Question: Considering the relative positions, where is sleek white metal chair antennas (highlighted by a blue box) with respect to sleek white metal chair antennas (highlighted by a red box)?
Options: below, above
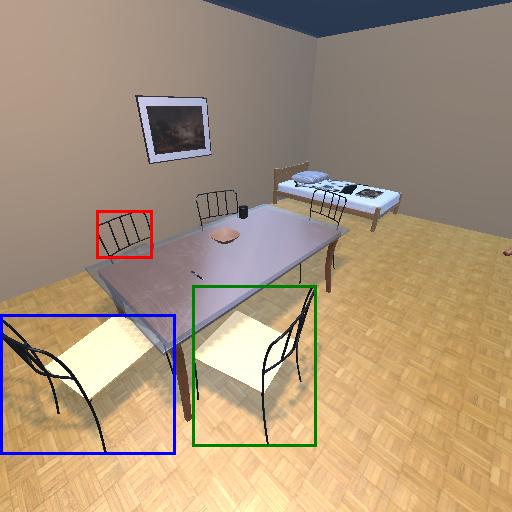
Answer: below